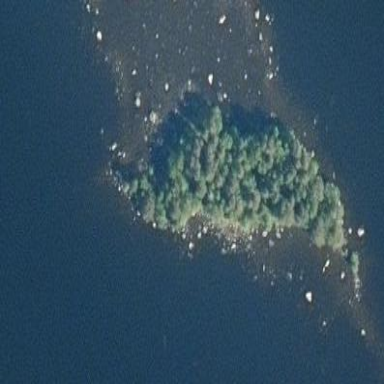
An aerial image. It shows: Image showing island.